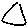
Label: triangle